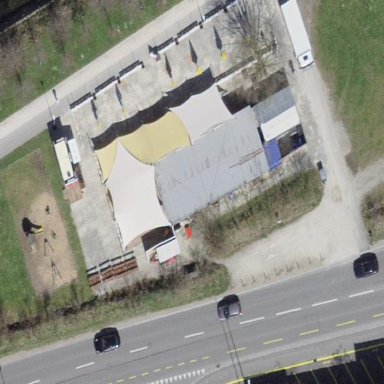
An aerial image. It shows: Restaurant building.